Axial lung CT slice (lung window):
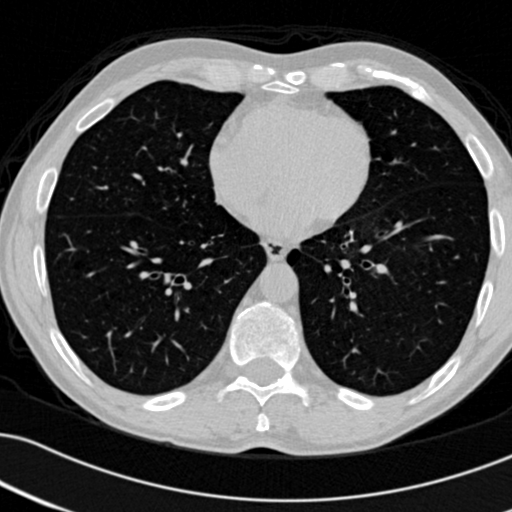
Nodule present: no